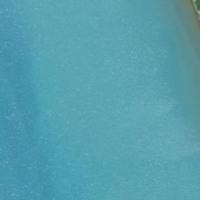
EUNIS habitat code: 14
Species observed at this site:
Arnica montana